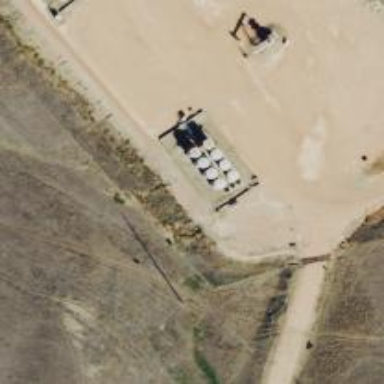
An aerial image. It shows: Storage tank with man-made structure.